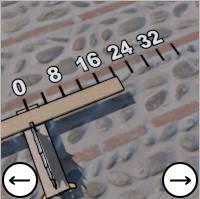
Task: length
Answer: 20
First scale value: 8.0